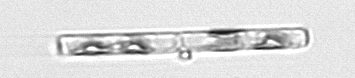
Label: Guinardia_delicatula